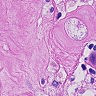
Metastatic tissue present: yes